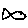
Label: fish